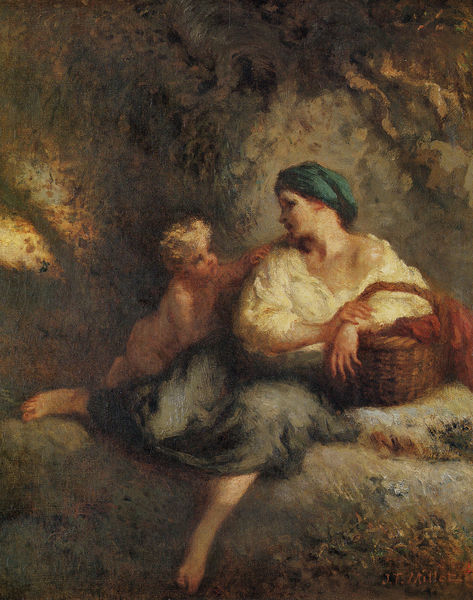
Titel: Bergère lutinée par l'amour, Das Geflüster
Künstler: Jean François Millet
Standort: London
Institution: National Gallery
Schlagwörter: akt, baum, berg, blau, dunkel, felsen, gemälde, gestein, hand, nackt, schatten, weiß, grün, menschen, mädchen, ocker, sitzen, frau, grau, hintergrund, kleid, licht, orange, profil, türkis, ölbild, blick, gras, rot, tuch, beige, gespräch, malerei, rock, blond, hemd, kappe, arm, bluse, falten, stein, steine, hände, signatur, öl, baumstamm, dämmerung, gräser, natur, sitzend, kind, mutter, personen, dekolletee, höhle, schulter, wald, engel, henkel, putte, putto, beine, bein, füße, magd, komplementär, bäuerin, fels, hang, pause, picknick, rast, vorsprung, kopftuch, korb, junge, zehen, aufstützen, flechten, barfuss, schulterfrei, sonnenstrahl, geflecht, knabe, moos, greifen, mythologie, daumier, kleinkind, anschmiegen, verführung, wurzeln, waldboden, grotte, erscheinung, lichtfleck, felsvorsprung, berühren, weich, fragend, amor, turban, hirte, ausruhen, lichtschein, rasten, natürlich, armor, henkelkorb, bäurin, millet, tissot, pummel, freu, fragen, krabbeln, brafuss, kor, cupid, weiße bluse, felshöhle, bemost, höhne, j.t. millet, wurzeö, zaitloz, frau kind menschen, glicht